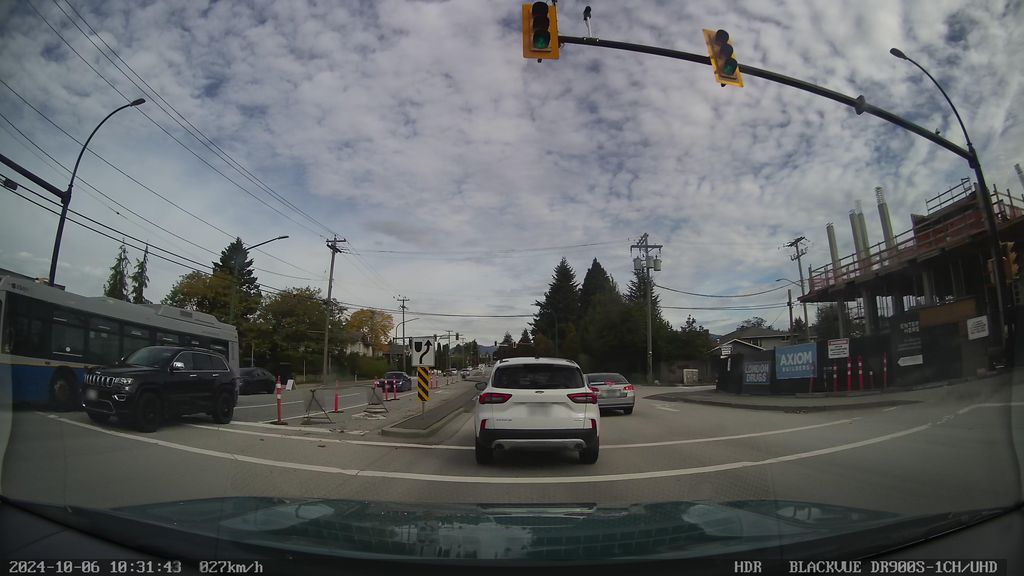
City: vancouver